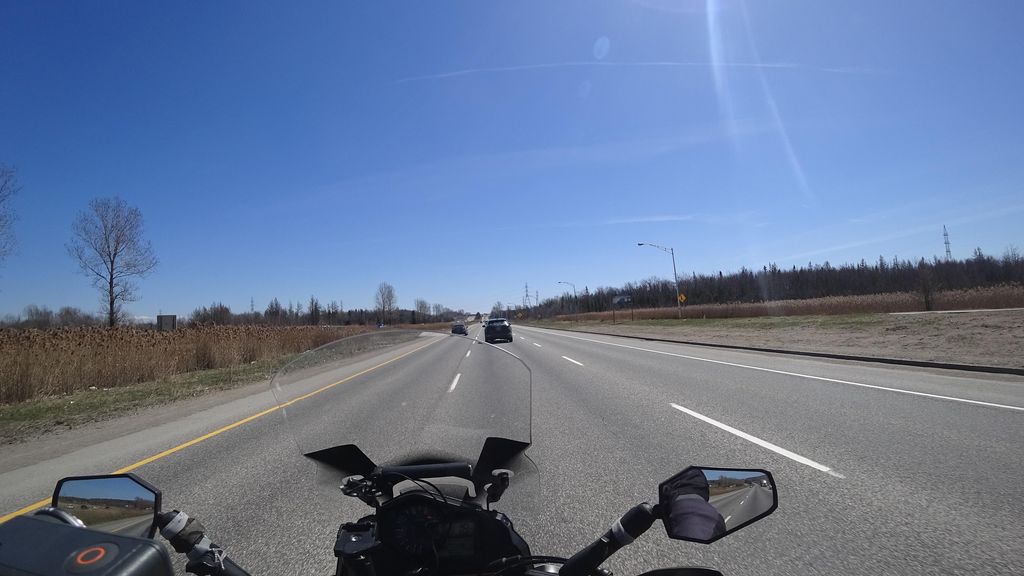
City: quebec_city